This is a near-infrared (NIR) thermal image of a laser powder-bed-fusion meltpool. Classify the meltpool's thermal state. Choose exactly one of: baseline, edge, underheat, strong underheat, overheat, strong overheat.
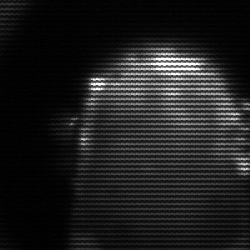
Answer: strong underheat